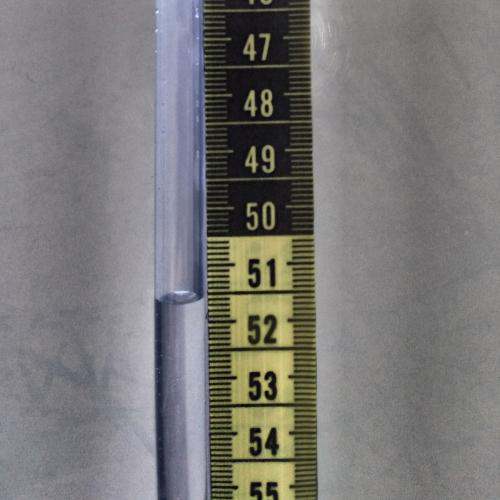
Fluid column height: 51.6 cm